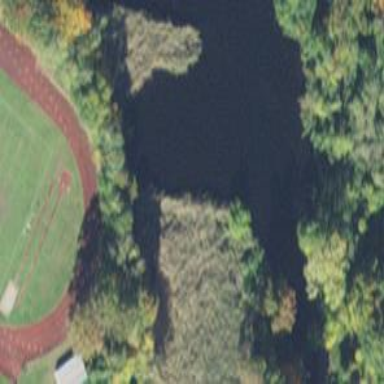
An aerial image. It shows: Marshy wetland area.